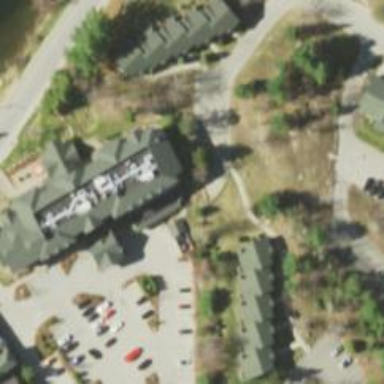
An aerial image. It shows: Hotel building.